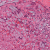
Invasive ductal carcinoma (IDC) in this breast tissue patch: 0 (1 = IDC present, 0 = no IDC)